Question: When I print the output of a separate process I started, I get the symbol. The code that interests me:
'''
in=(char)is.read();
System.out.println((char)in);
while (in != -1) {
outputs[0]=outputs[0]+(char)in;
in=(char)is.read();
System.out.println((char)in);
}
} catch (IOException ex) {
ex.printStackTrace();
}
'''
Any ideas why my program prints this error? If I don't convert the output into 'char' form, I get this:'65535', which is not an ASCII symbol.
Thanks
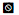
Answer: According to the Javadoc of 'InputStream.read()' (assuming that's the type of 'is', you don't say):
> The value byte is returned as an int in the range 0 to 255. If no byte is available because the end of the stream has been reached, the value -1 is returned.
Given that you keep on casting 'in' to a 'char', I'm going to guess that 'in' is an 'int'; assigning a 'char' to an 'int' means that you are effectively writing 'in = (int) (char) is.read()': '(int) (char) -1' is also 65535.